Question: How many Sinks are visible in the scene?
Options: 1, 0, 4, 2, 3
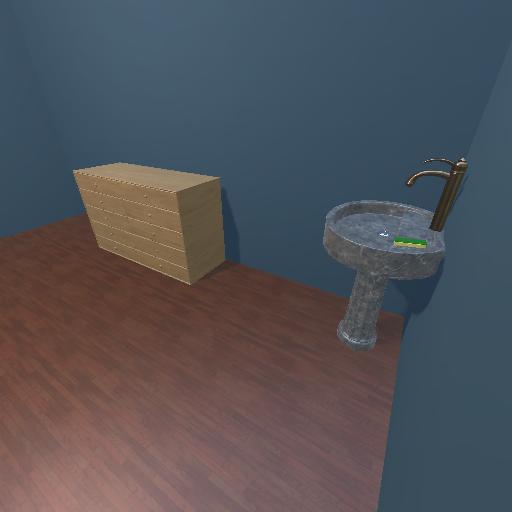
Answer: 1